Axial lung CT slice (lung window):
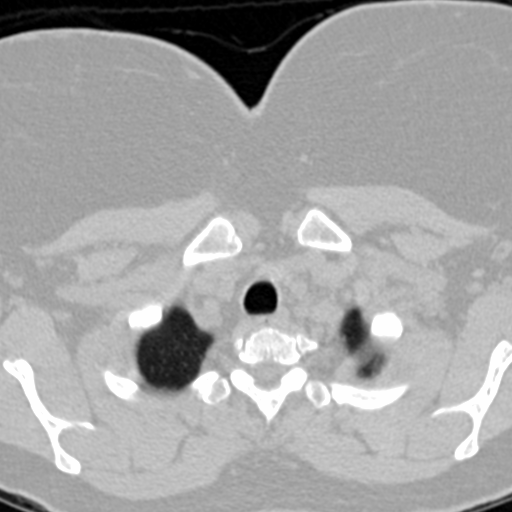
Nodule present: no